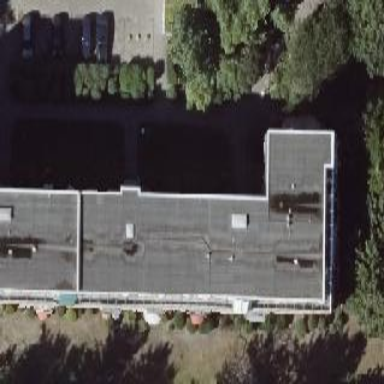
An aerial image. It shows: Flat-roofed apartment building.